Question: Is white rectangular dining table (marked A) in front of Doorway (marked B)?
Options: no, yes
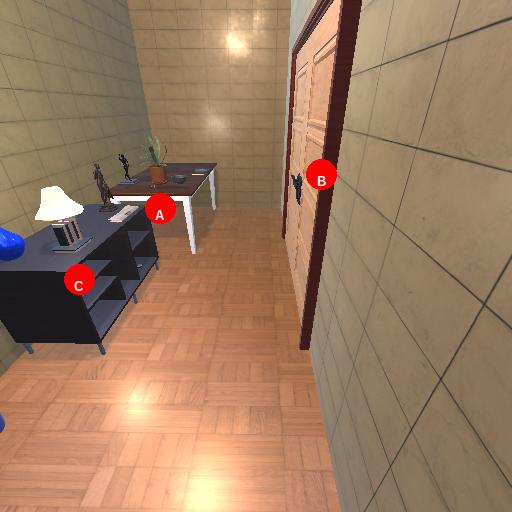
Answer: no